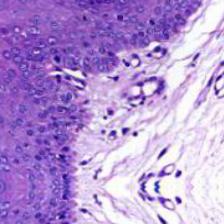
Diagnosis: Normal